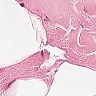
Metastatic tissue present: no